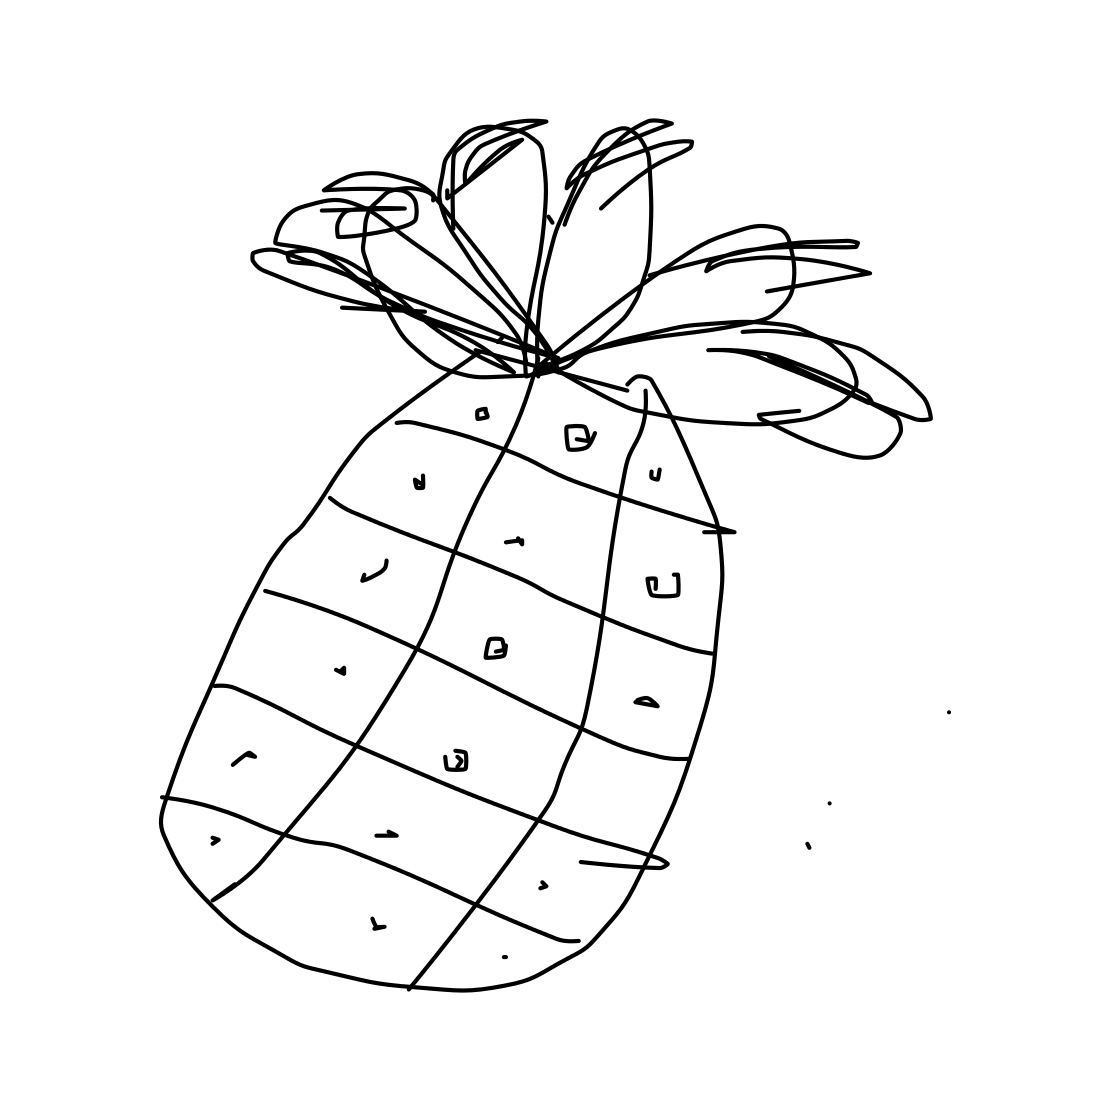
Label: pineapple